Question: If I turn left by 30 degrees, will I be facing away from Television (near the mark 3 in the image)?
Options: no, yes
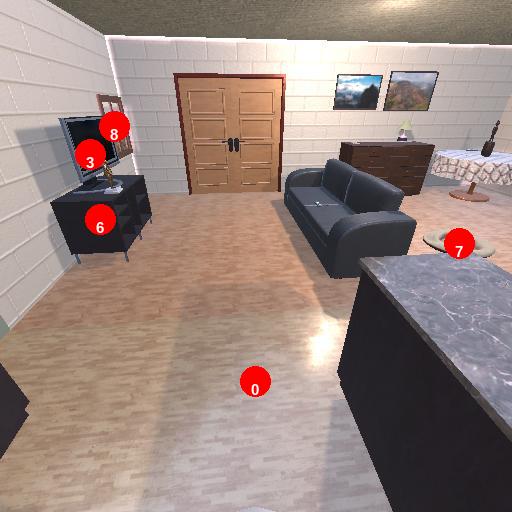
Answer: no